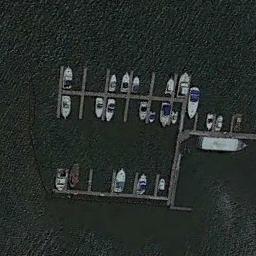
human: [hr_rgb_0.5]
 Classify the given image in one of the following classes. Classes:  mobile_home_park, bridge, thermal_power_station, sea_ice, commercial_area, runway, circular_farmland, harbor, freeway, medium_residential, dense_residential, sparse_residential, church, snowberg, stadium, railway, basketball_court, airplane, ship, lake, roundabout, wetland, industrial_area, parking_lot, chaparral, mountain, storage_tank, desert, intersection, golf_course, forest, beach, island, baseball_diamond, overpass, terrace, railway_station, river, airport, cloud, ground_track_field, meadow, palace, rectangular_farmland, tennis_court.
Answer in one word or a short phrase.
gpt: harbor